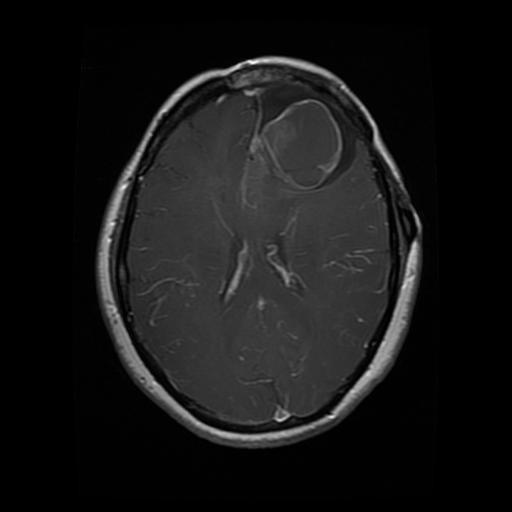
Label: glioma